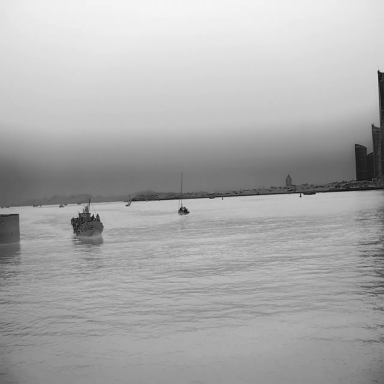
There are three sailboats in the infrared image.